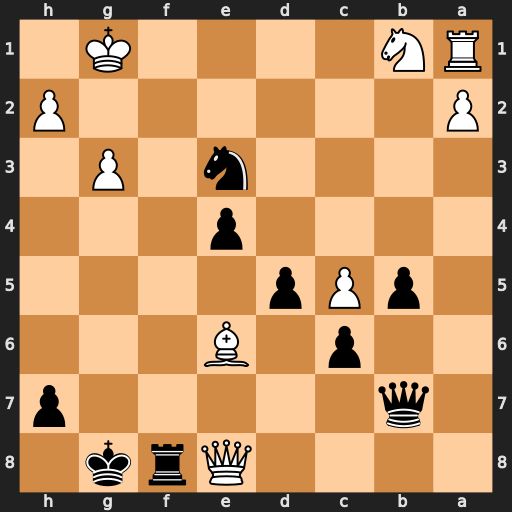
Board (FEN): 4Qrk1/1q5p/2p1B3/1pPp4/4p3/4n1P1/P6P/RN4K1
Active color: b
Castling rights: -
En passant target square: -
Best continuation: Kg7 Qxf8+ Kxf8